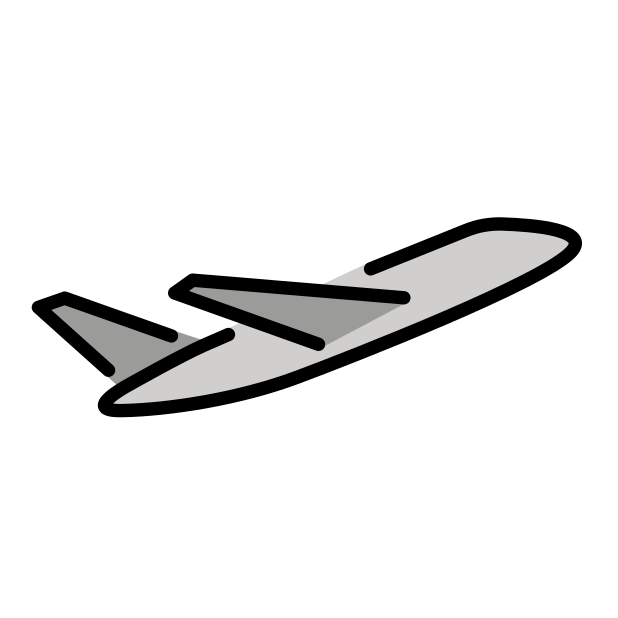
airplane departure